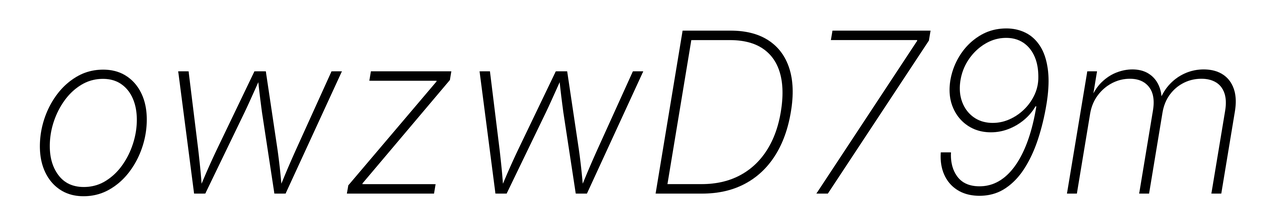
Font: Inter-Italic_ExtraLight_Italic